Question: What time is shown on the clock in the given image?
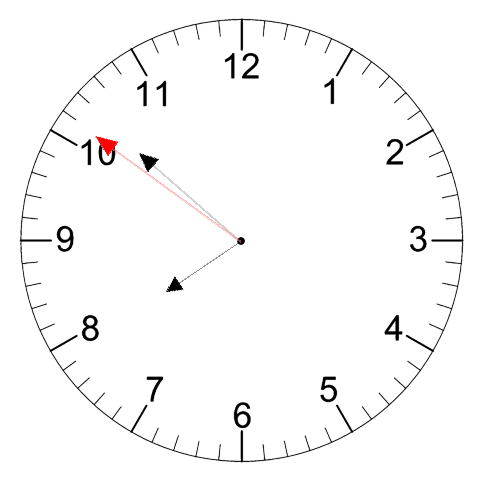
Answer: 07:51:51